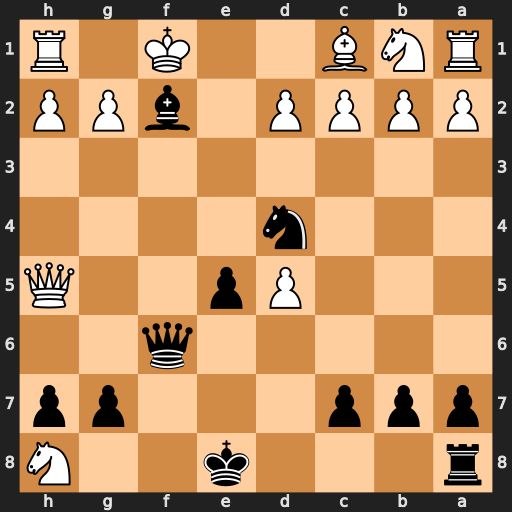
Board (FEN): r3k2N/ppp3pp/5q2/3Pp2Q/3n4/8/PPPP1bPP/RNB2K1R
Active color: b
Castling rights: q
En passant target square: -
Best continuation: g6 Qf3 Nxf3